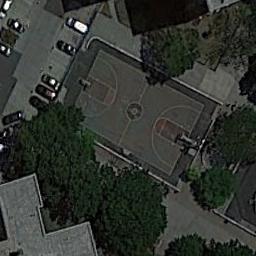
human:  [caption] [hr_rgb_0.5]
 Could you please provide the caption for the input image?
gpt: A basketball court surrounded by some trees and a parking lot beside .

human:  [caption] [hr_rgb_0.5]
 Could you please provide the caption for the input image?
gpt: There is a basketball court surrounded by many trees next to a parking lot .

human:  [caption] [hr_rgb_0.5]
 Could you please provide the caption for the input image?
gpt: Beside the basketball court there is a parking lot,Buildings and some trees .

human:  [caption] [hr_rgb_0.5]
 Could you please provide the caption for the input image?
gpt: Several cars were parked near the basketball court .

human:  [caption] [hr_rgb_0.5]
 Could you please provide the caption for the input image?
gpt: Many cars are near the basketball court .